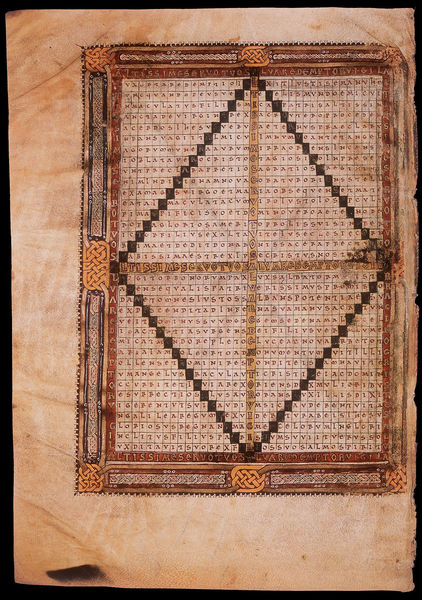
Titel: Codex Albeldense
Institution: (bei) Madrid, Biblioteca Real Monasterio de San Lorenzo de El Escorial, Patrimonio Nacional
Schlagwörter: braun, schwarz, zeichnung, rot, beige, hochformat, karo, muster, ornament, rahmen, feld, felder, gold, blatt, schrift, papier, farbe, rand, symmetrie, zahlen, ornamente, spiel, buch, kreuz, rechteck, druck, seite, buchstaben, buchseite, pergament, quadrate, diagonal, raute, geometrie, viereck, raster, latein, buchmalerei, alphabet, zierrahmen, code, alfabet, raue#, bäönder, woyizech